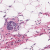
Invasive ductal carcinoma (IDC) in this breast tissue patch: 0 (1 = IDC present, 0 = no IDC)